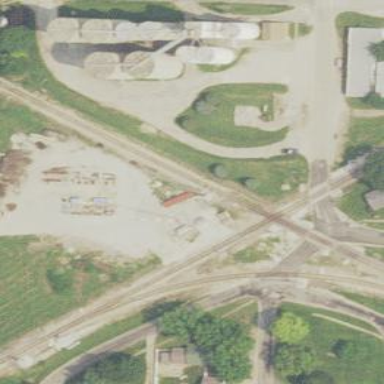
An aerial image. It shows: Junction on the railway.